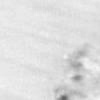
Label: no_change